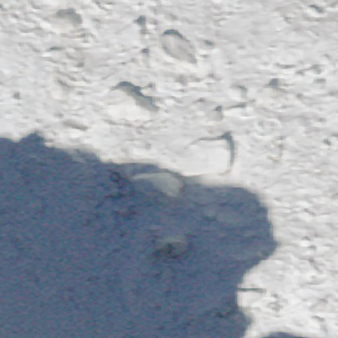
Label: other